Question: I have done a dojo dgrid, where I have a tree field(Plugin Column). I am trying put icons(PDF, HTML and XLS) in each subrow for the user to do download. I tried to use for create the icons, but it damages my tree column, simply stops work. I did not find anything like what I want to do on the documentation.
The following image show my example:

I tried mix HTML, as well, but did not work, and I would not like to do it this way, mixing HTML with my javascript.
How can I do this?
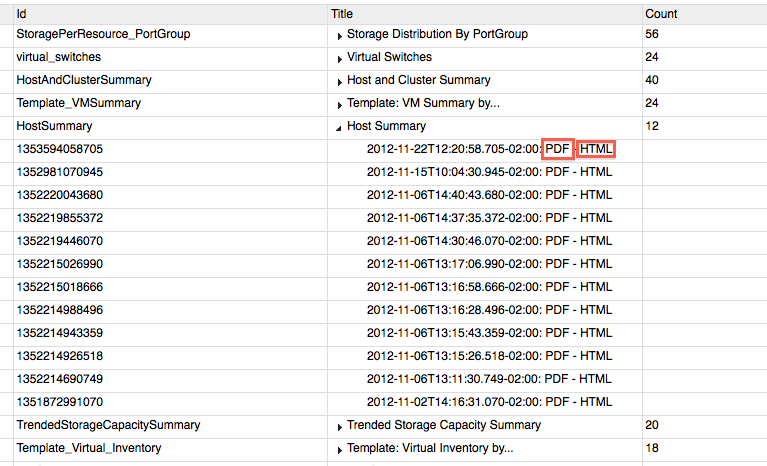
Answer: I don't know if it is the best solution, but I solved this way.
I created a new column(plugin column), and across CSS I took out the vertical line between the columns(for simulate a colspan). But you can do colspan through dgrid, but I prefered through CSS(easier).
My plugin column stayed like this:
'''
editor({label: ' ', field: 'idDOC', sortable: false, canEdit: function(obj){
if(obj.type == 'DOC'){
if(obj.format == 'xls'){
this.editorArgs.iconClass = 'dijitEditorIcon dijitEditorIconXls';
}
if(obj.format == 'html'){
this.editorArgs.iconClass = 'dijitEditorIcon dijitEditorIconHtml';
}
if(obj.format == 'pdf'){
this.editorArgs.iconClass = 'dijitEditorIcon dijitEditorIconPdf';
}
return true;
}
return false;
}, editorArgs:{onClick: function(obj){
var node = that.memoryStore.get(that.designId);
var format;
for(var i=0; i<node.children.length; i++){
if(node.children[i].id == this._dgridLastValue){
format = node.children[i].format;
}
}
window.location.href = that.domain+'/'+that.designId+'/'+this._dgridLastValue+'/'+format;
}, label:'View', showLabel:true}}, Button),
'''
Thanks